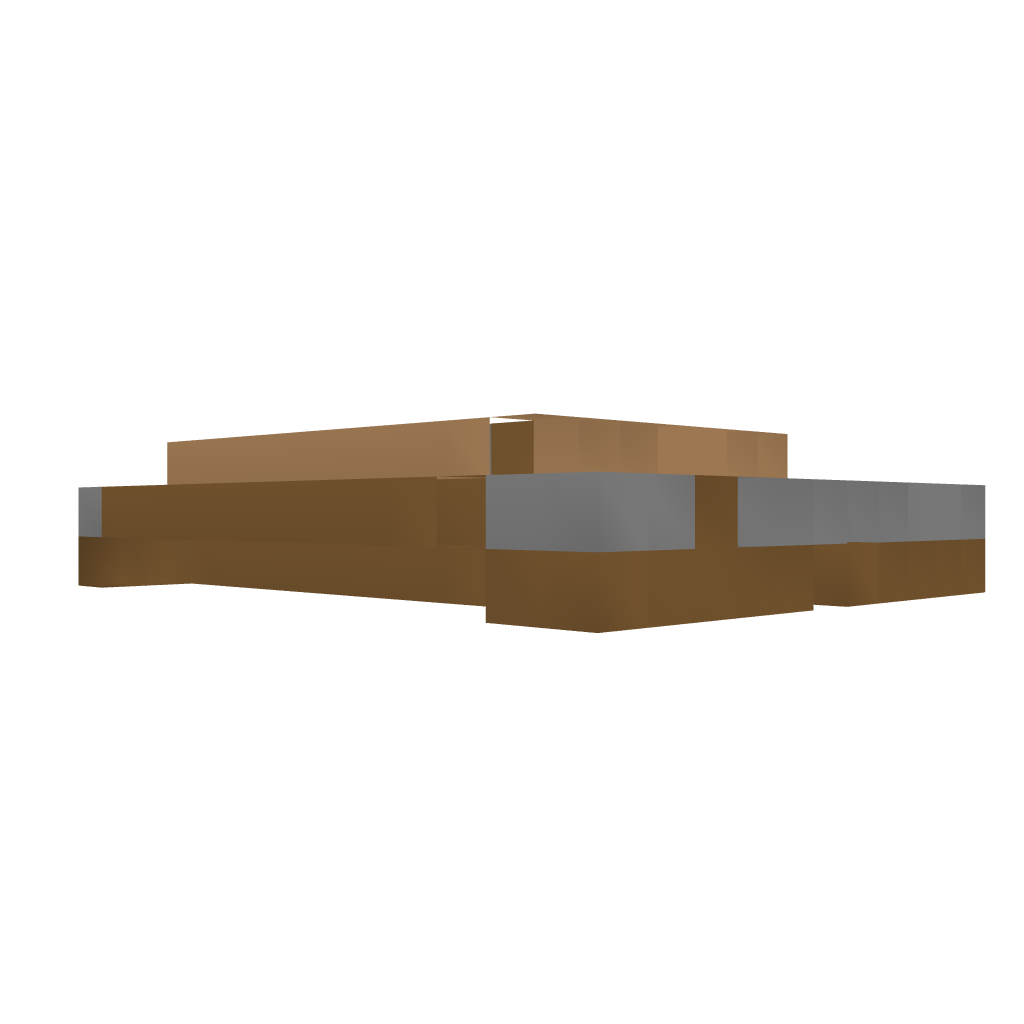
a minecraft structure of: Automatic Pumpkin/Melon Farm bad low quality